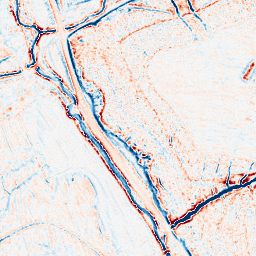
Category: edge_preserving
Decomposition family: bilateral
Decomposition parameters: d: 9
sigma_color: 100
sigma_space: 150
Upsampling method: lanczos
Upsampling parameters: scale: 2
Upsampling scale: 2